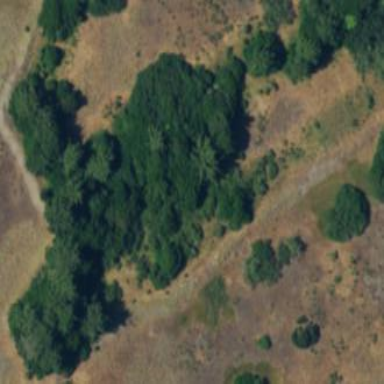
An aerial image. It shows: Evergreen needle-leaved woodland.